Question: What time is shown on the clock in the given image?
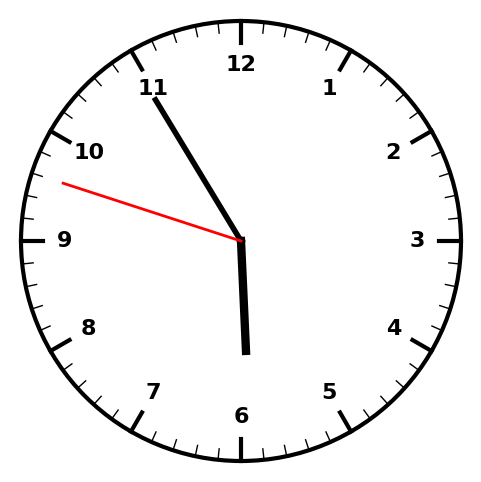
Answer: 05:54:48